Question: this is the heatmap of the question. Each task can only be assigned to one person, and each person can only be assigned one task. How to allocate to maximize total profit? (all profits are multiples of ten), and output the maximum profit.
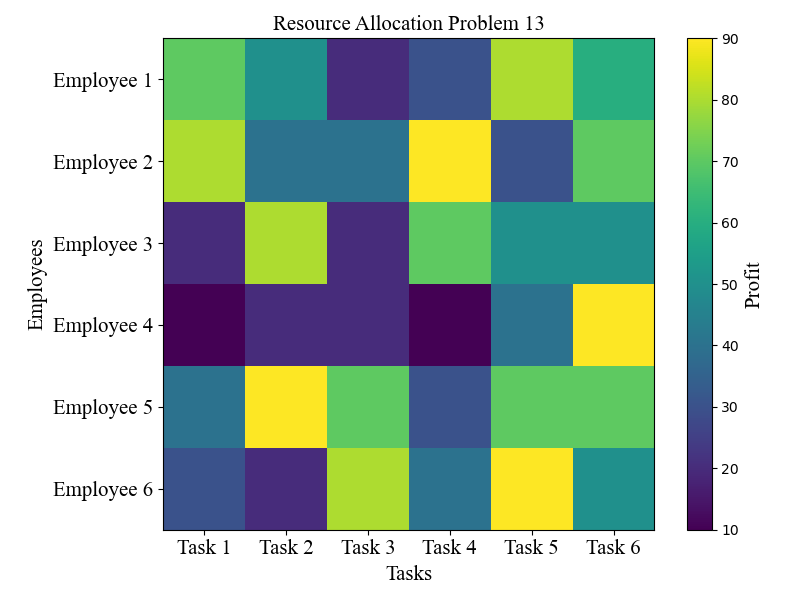
Answer: 490